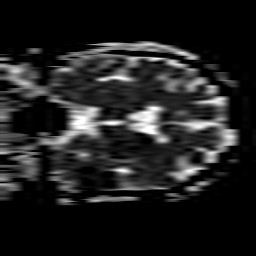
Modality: ADC
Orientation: coronal
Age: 58
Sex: male
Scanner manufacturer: philips
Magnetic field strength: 3 T
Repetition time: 4.115 s
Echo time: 0.06134 s